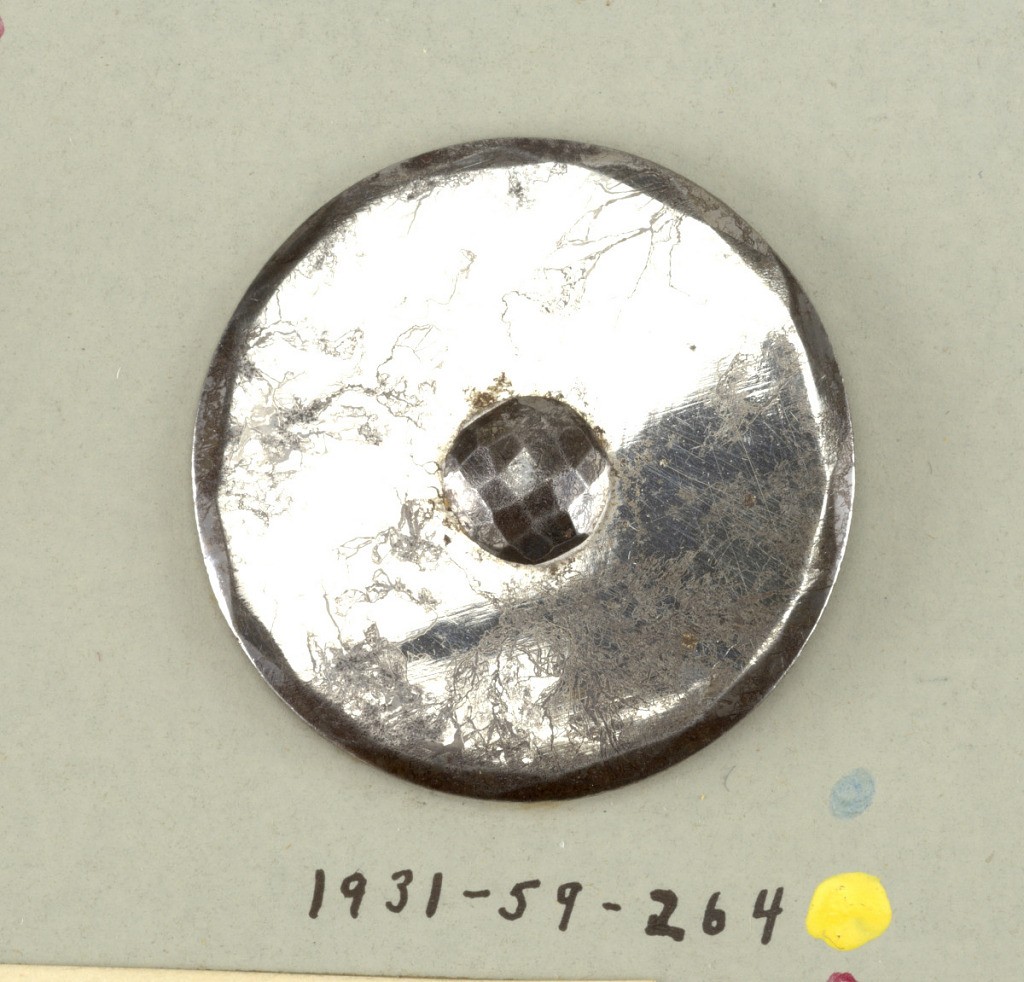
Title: Button
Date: late 19th century
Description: On card 58